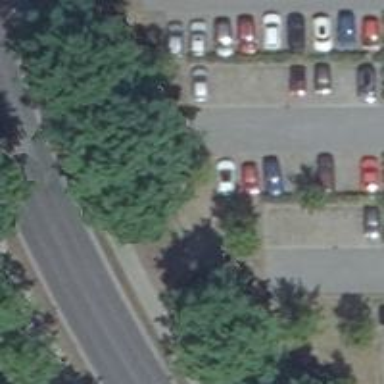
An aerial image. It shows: Parking aisle designated as service road.